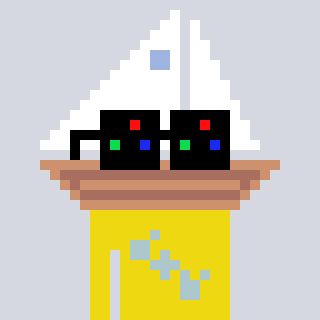
a pixel art character with square black sunglasses, a sailboat-shaped head and a yellow-colored body on a cool background